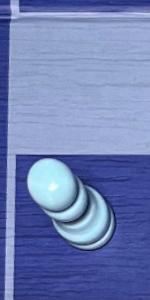
Label: Pawn_White